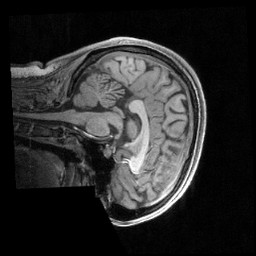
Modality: T1w
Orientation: sagittal
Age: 19
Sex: female
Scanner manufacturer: siemens
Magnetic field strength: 3 T
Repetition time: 2.4 s
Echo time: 0.00231 s